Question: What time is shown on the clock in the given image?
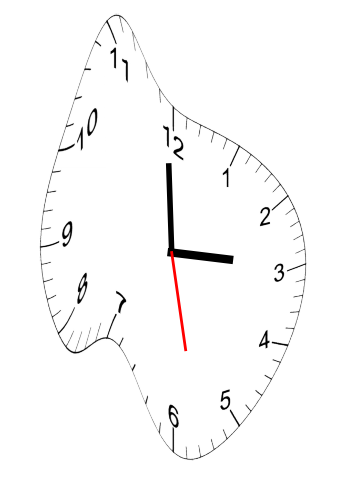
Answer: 02:59:28